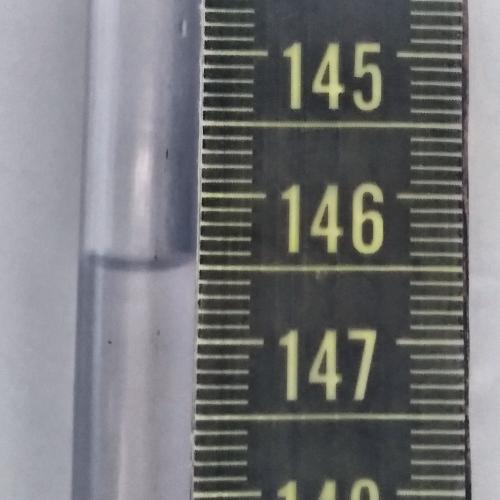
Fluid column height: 146.5 cm